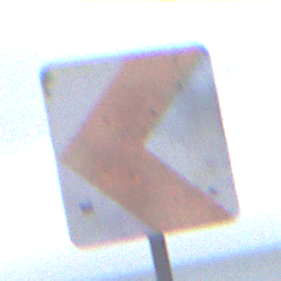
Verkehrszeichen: RichtungstafelnInKurvenKleinRechts
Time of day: SunriseSunset
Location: Outdoor (Beach)
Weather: Overcast
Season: NotSpecified
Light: Natural